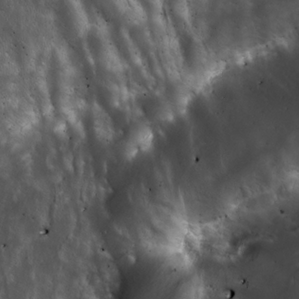
Label: non_frost